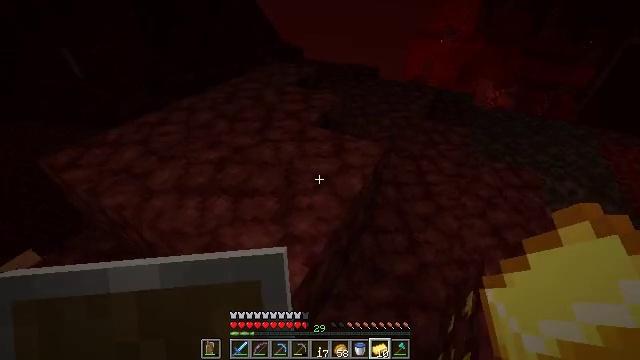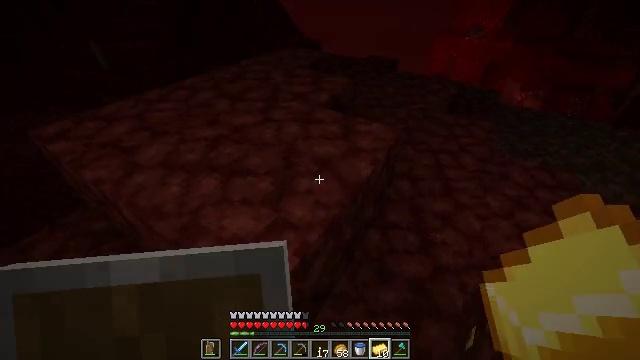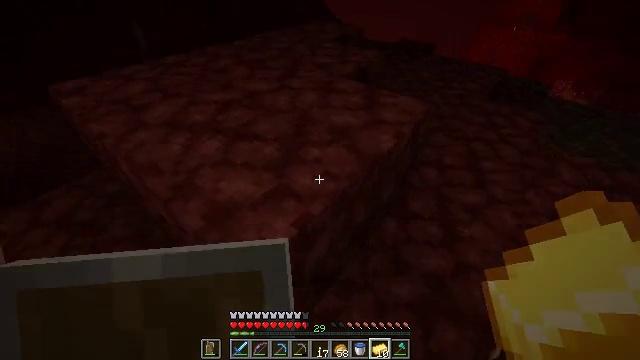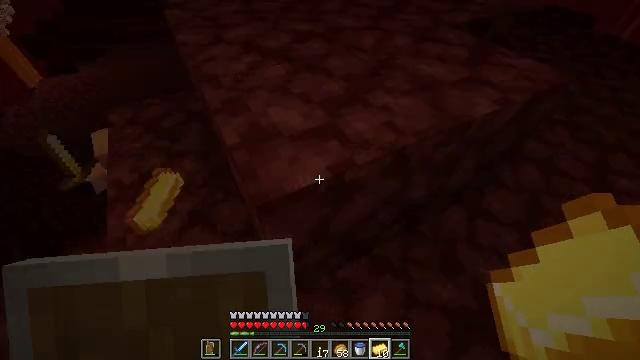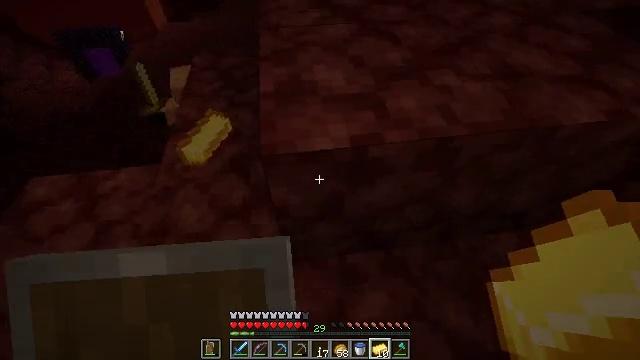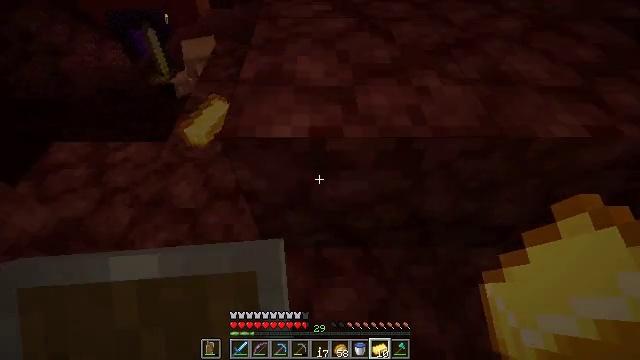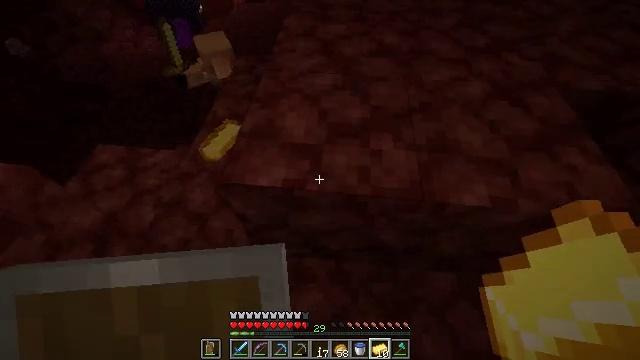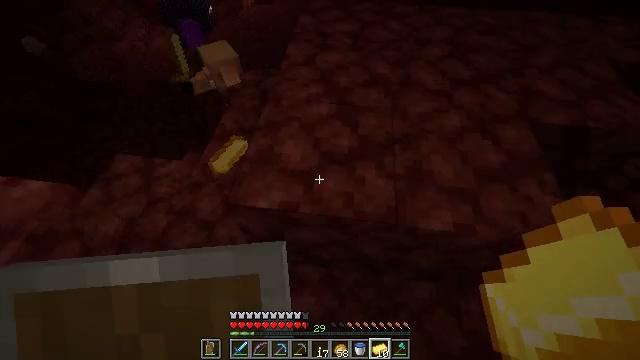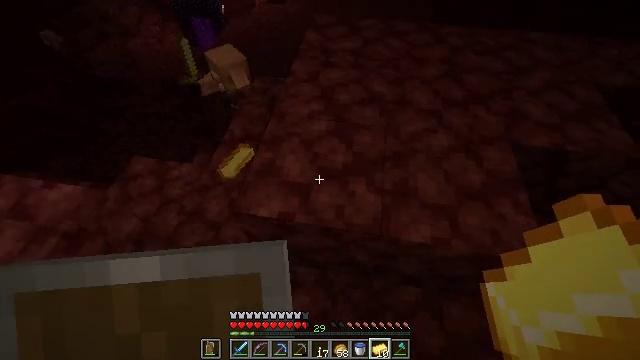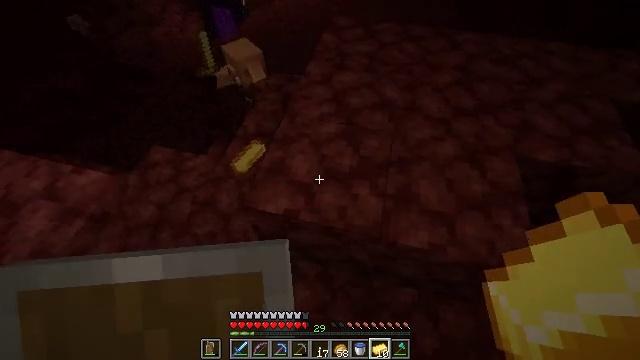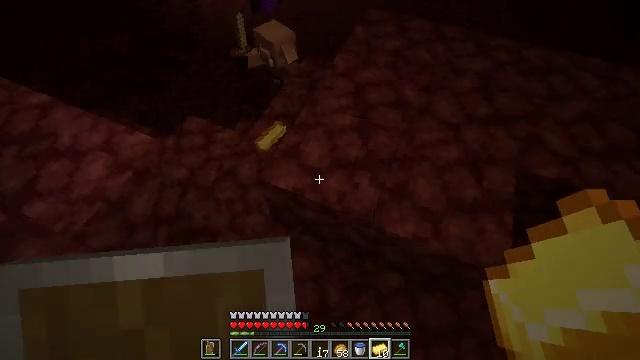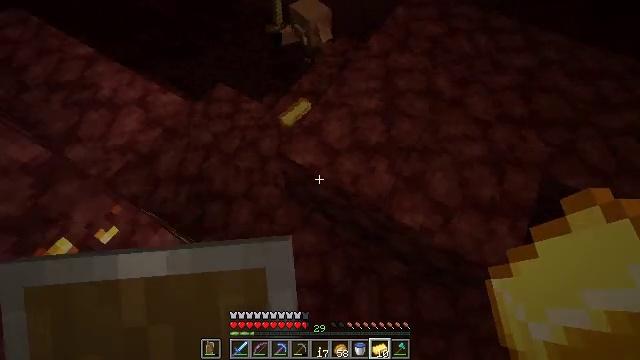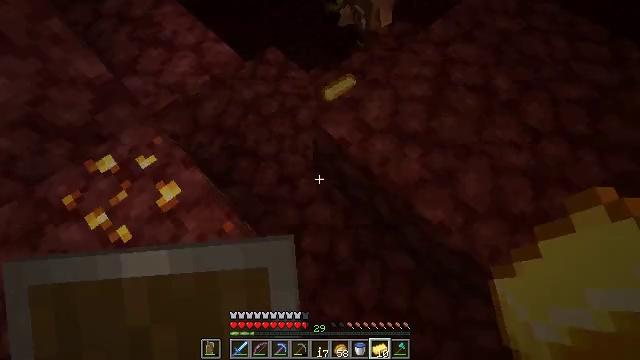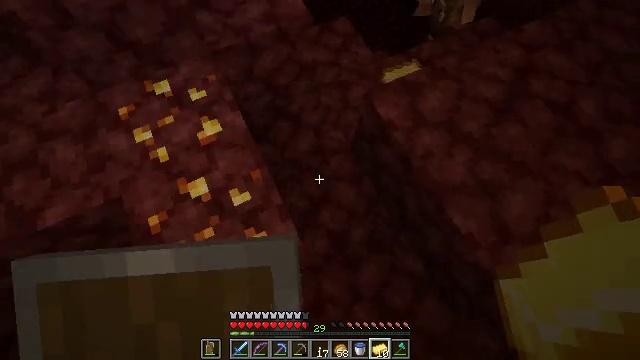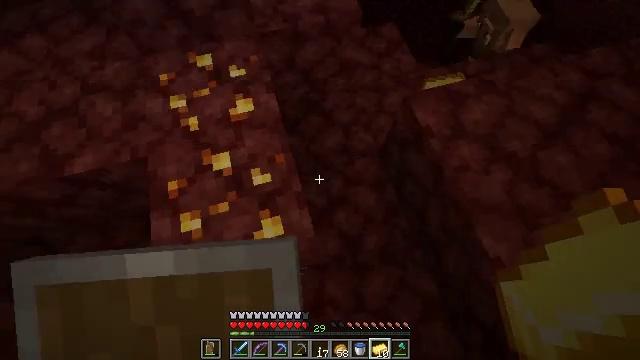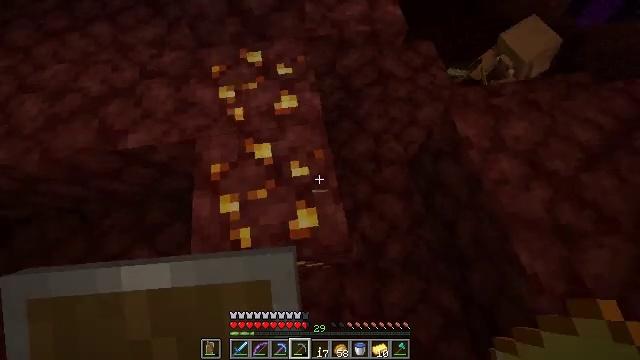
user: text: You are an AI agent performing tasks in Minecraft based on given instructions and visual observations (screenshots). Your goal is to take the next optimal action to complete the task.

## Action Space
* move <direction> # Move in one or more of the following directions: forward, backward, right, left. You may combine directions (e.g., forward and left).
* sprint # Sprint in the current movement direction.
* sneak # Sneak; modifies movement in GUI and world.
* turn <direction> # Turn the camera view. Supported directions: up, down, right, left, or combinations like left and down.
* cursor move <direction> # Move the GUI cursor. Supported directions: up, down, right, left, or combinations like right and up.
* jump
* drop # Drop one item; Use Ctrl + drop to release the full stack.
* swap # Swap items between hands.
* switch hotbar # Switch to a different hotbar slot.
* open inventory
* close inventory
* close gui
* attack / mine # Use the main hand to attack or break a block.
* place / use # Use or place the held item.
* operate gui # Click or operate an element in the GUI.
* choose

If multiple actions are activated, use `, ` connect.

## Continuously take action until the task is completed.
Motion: motion action
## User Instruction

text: Collect nether gold ore blocks.
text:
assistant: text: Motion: move right, turn left
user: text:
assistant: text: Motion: move right, turn left and down
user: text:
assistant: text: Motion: move right, turn left and down
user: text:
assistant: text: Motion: move right, turn left and down
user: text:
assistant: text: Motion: move back and move right, turn left
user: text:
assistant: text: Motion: move back and move right, turn left and down, jump
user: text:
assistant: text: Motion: move back, turn left, jump
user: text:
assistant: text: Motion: move back, turn left, jump
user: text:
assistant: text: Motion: move back, turn left and down, jump
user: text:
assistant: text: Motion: move back, turn left and down
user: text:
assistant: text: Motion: move back and move left, turn left and down
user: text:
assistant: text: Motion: move back and move left, turn left and down
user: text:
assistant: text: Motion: move back and move left, turn left and down
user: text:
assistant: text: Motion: move left, turn left and up
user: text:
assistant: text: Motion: turn left and up, switch to hotbar 4
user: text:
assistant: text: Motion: turn left and up, switch to hotbar 4
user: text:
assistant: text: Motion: turn left and up, switch to hotbar 4
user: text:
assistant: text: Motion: turn left
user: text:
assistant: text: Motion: turn right and up
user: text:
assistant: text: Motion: turn right and up
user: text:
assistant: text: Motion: turn right and up
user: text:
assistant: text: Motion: turn right and up
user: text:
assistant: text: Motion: turn right
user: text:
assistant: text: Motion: turn right
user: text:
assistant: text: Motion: turn right, switch to hotbar 3
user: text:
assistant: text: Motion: switch to hotbar 3
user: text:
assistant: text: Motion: attack / mine
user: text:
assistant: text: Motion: attack / mine
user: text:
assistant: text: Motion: attack / mine
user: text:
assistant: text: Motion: attack / mine